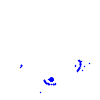
Particle: electron